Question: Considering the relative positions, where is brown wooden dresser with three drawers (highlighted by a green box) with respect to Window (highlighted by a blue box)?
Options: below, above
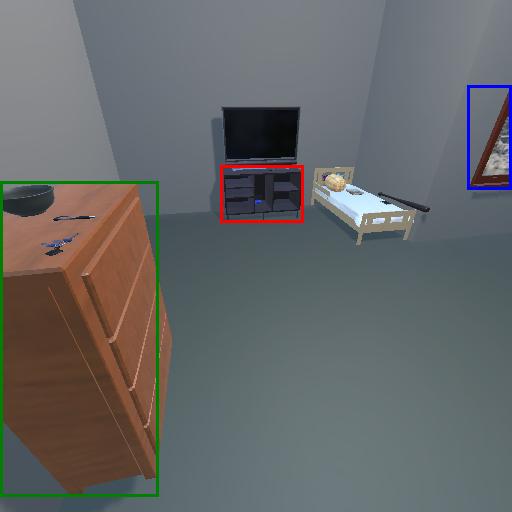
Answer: below